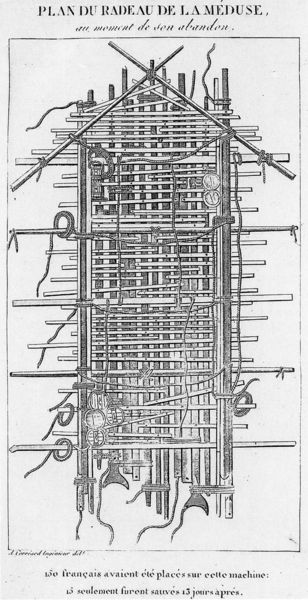
Titel: Plan vom Floß der Medusa
Künstler: Alexandre Corréard
Schlagwörter: frankreich, grau, holz, schwarz, skizze, weiss, zeichnung, gebäude, haus, muster, alt, architektur, gitter, boot, holzschnitt, schrift, stab, formen, linien, französisch, seile, gerade, lose, flechten, maschine, gerüst, stangen, geflecht, ringe, linie, seil, technik, druck, schwarz-weiß, radierung, stich, gefahr, text, schlange, senkrecht, stäbe, floss, konstruktion, gebunden, medusa, schlangen, plan, waagerecht, stange, fäden, kupferstich, weben, gekreuzt, lager, grundriss, verbindungen, anleitung, vertikal, bindung, bildteppich, hais, flott, flot, redaierung, gefach